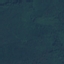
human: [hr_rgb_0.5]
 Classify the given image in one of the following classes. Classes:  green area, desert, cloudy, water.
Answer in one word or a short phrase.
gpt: green area